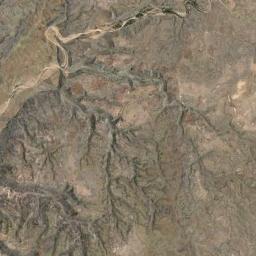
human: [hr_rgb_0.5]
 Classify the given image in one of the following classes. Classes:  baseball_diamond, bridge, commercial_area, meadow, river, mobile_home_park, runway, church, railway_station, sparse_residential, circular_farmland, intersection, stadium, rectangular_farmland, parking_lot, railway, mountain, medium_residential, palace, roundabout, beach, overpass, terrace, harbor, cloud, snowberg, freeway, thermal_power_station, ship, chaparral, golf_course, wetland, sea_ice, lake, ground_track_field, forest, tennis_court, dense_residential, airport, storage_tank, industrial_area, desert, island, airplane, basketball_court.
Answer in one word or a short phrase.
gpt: mountain